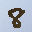
Label: 8